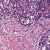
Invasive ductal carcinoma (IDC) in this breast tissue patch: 1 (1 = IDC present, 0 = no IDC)